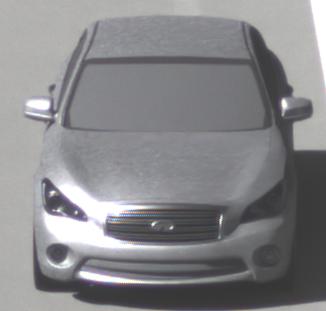
Make: Infiniti
Model: M 37
Detailed model: M (Y51)
Model produced from: 2010/10
Model produced until: 2013/11
Doors: 4
Color: white
Road condition: dry road
Daytime: midday
Contrast: high contrast